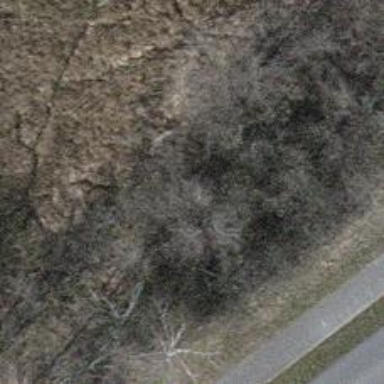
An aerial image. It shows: Single tag "natural: tree."